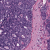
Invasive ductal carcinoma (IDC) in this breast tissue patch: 0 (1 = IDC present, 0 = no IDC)